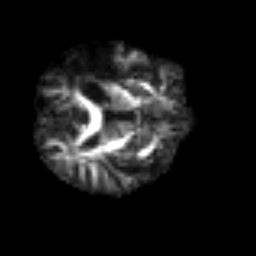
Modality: FA
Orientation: axial
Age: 70
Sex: male
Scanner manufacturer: siemens
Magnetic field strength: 3 T
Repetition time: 3.2 s
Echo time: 0.081 s